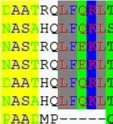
(A) Whole exome sequencing demonstrated a homozygous missense mutation C-to-T transition at position 746 in exon 8 of the ABCA3 gene in the neonate, which resulted in a Pro249Leu mutation. The mutations were detected in his parental DNA, respectively.
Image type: chart (chart)